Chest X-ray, AP view. Patient: 61 years old, sex F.
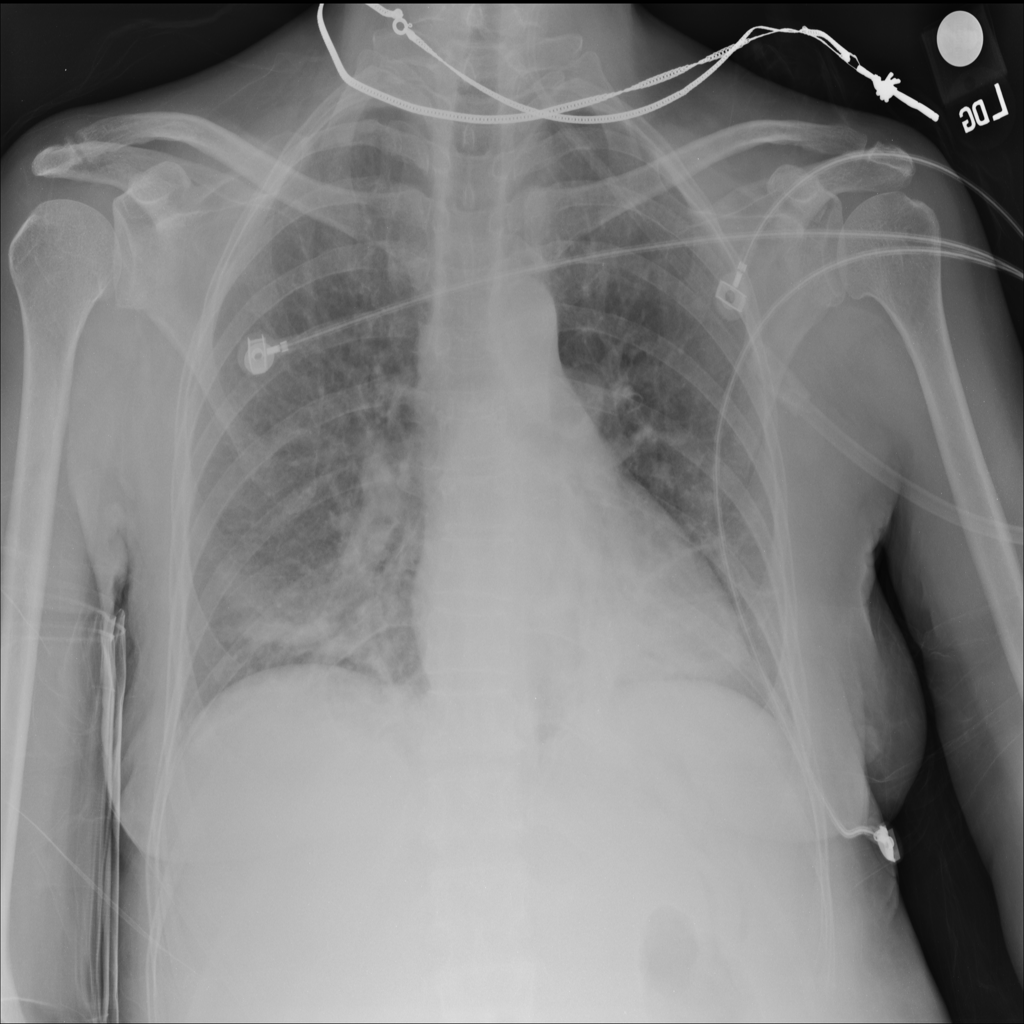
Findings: Infiltration